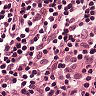
Metastatic tissue present: no